Field crop: maize
Growth stage: 2
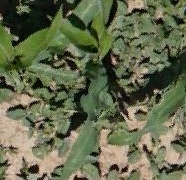
Species: maize